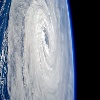
Label: cloud